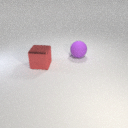
large red metal cube to the left of large purple rubber sphere